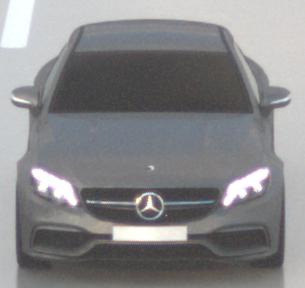
Make: Mercedes-Benz
Model: C 43 AMG
Detailed model: C-Class (205) AMG Limousine
Model produced from: 2016/10
Model produced until: 2018/04
Doors: 4
Color: gray
Road condition: wet road
Daytime: sunrise or sunset
Contrast: low contrast